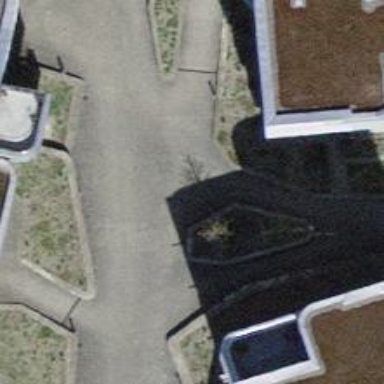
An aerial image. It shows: Footway made of paving stones.